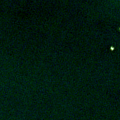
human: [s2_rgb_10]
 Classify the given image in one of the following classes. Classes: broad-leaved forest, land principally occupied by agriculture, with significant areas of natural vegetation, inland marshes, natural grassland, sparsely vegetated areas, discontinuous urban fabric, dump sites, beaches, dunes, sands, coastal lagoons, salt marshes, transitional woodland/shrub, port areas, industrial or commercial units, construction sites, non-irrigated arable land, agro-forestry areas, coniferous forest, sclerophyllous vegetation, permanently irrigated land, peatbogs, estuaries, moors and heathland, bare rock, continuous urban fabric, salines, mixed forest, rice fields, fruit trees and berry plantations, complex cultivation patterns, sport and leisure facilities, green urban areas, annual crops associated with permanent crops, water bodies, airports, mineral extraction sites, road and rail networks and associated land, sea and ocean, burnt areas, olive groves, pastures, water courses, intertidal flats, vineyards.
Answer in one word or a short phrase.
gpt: sea and ocean